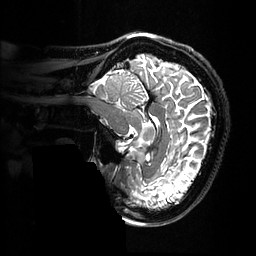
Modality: T2w
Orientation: sagittal
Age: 55
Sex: female
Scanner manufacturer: ge
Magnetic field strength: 3 T
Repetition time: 3.202 s
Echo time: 0.05868 s